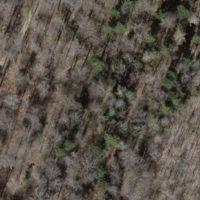
EUNIS habitat code: 41
Species observed at this site:
Daphne laureola